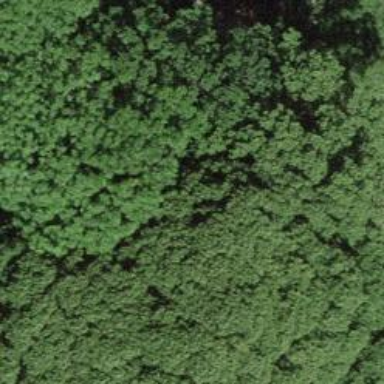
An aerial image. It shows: Row of trees in natural setting.